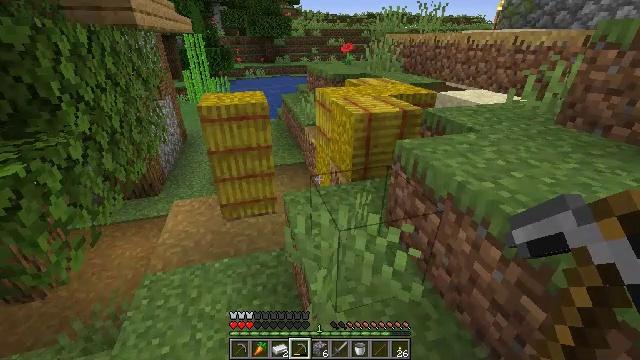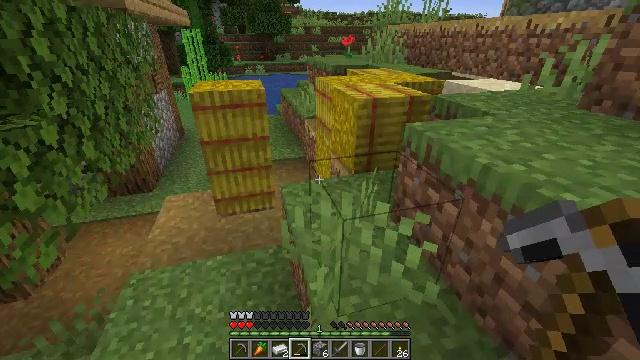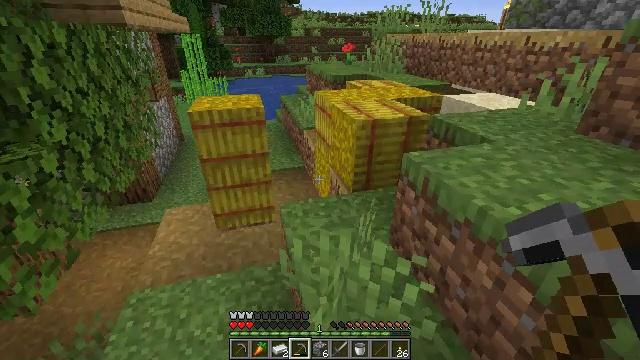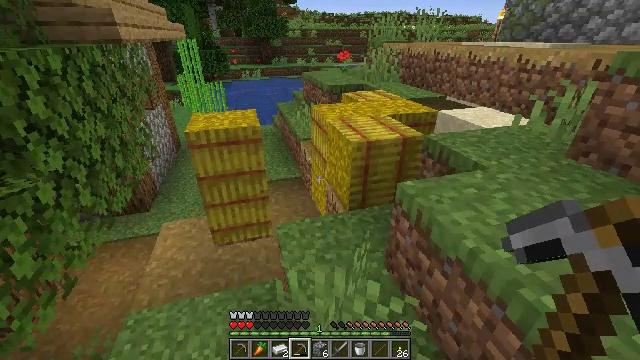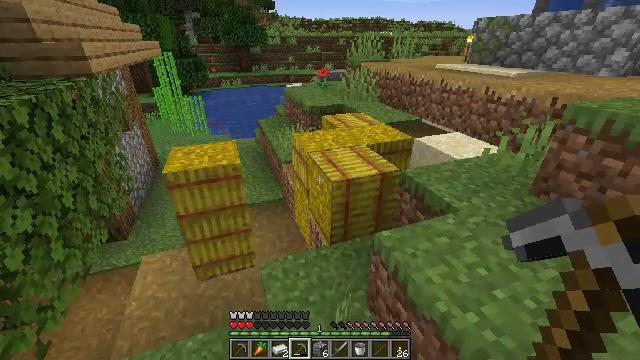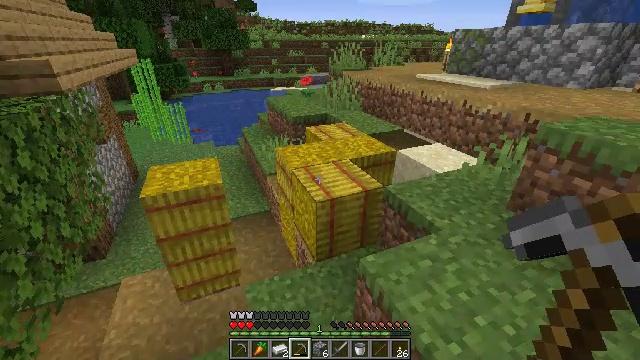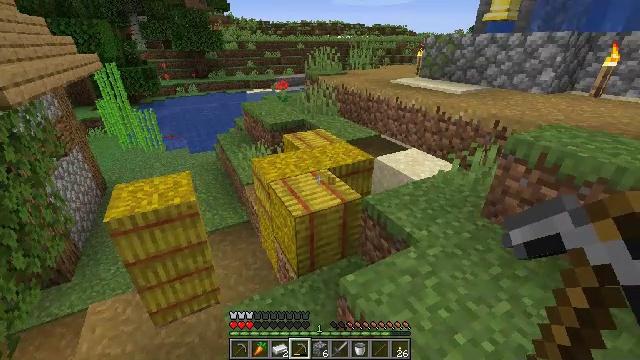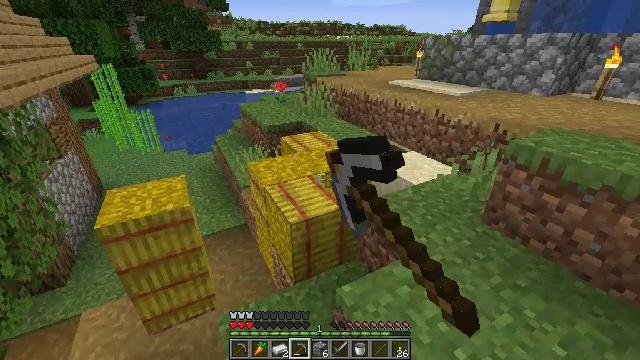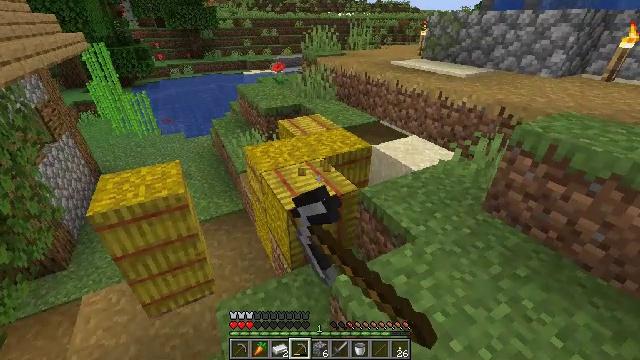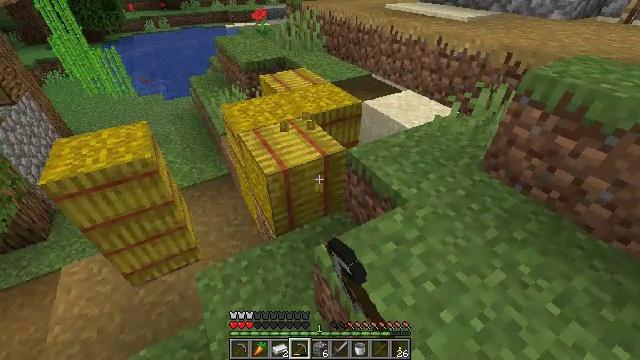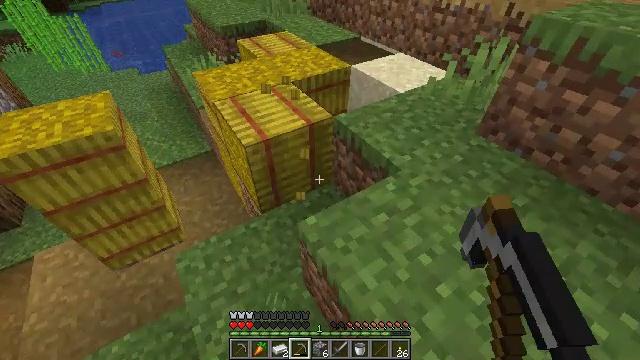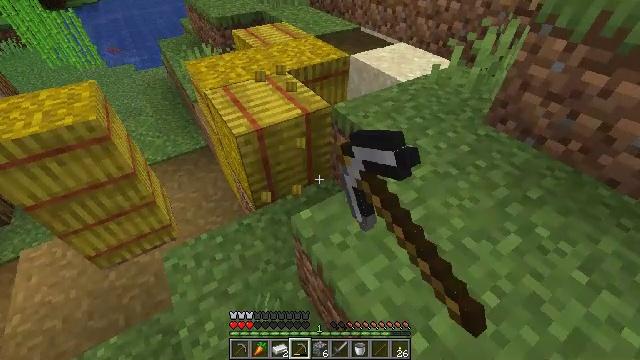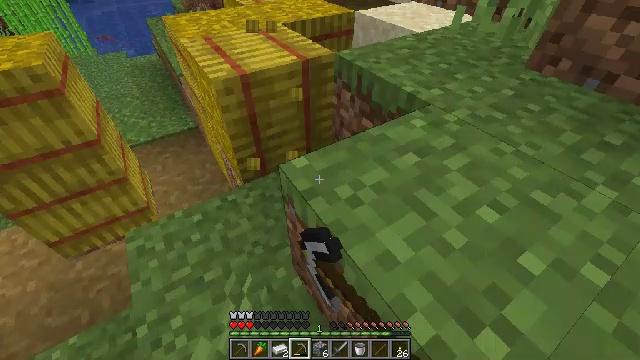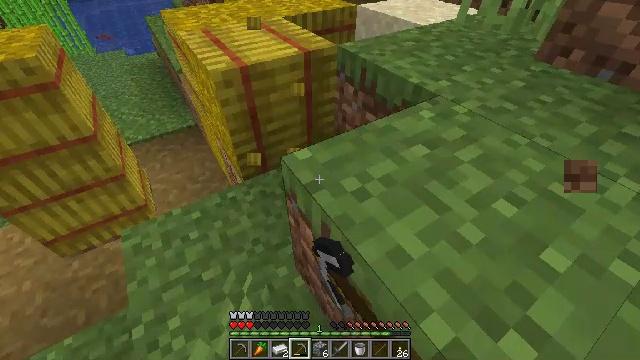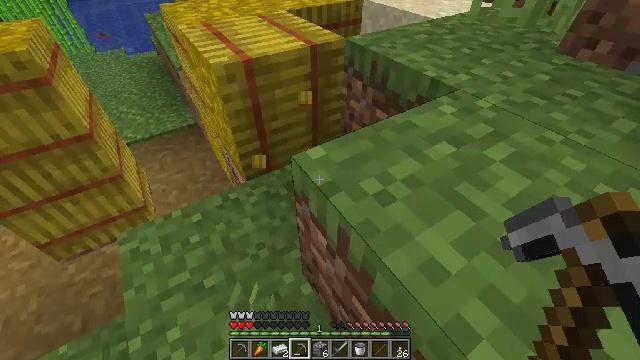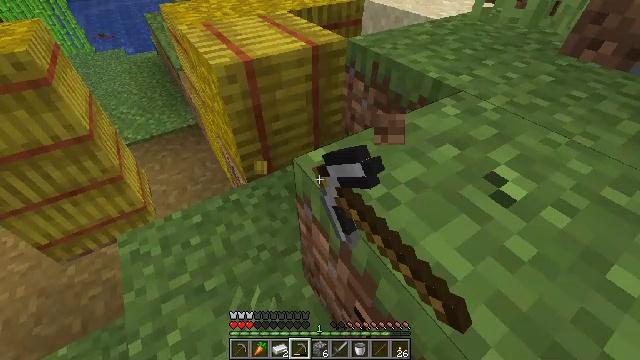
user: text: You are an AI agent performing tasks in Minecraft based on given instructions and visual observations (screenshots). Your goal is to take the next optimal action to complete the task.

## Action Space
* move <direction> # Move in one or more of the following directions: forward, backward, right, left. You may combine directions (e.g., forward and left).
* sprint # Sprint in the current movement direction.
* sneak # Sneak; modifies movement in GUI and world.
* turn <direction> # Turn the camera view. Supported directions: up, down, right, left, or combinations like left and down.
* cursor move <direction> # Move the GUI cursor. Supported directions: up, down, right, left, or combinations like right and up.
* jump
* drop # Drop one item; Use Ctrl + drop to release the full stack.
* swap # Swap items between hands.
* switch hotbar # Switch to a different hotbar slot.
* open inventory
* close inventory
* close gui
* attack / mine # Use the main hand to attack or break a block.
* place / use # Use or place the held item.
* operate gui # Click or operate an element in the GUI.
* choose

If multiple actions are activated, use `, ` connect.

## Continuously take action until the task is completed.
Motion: motion action
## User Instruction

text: Mine a hay block from the field.
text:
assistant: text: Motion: move forward and move right, jump
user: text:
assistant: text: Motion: move forward and move right, jump
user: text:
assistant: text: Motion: move forward and move right, jump
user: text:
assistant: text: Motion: move forward and move right, turn right, jump
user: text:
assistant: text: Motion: move forward and move right, turn right, jump
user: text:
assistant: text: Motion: move forward and move right, turn right, attack / mine, jump
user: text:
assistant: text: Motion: move forward and move right, attack / mine, jump
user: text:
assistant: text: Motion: move forward and move right, turn down, attack / mine, jump
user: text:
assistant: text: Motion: move forward and move right, turn right and down, attack / mine, jump
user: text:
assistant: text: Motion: turn right and down, attack / mine
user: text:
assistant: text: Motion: attack / mine
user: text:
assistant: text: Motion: attack / mine
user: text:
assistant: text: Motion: attack / mine
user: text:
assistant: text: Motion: attack / mine
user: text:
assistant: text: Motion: attack / mine
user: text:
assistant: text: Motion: attack / mine
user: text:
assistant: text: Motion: turn left, attack / mine
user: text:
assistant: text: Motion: move forward, turn left, attack / mine
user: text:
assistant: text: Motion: move forward, turn left, attack / mine
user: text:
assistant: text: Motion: move forward, turn left and up, attack / mine
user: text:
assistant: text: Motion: move forward, turn left and up, attack / mine
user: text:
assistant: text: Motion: move forward, attack / mine
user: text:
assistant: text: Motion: move forward, attack / mine
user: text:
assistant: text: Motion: move forward, turn right and up, attack / mine
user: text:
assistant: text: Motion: turn right and up, attack / mine
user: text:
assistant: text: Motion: turn right and up, attack / mine
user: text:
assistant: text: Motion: attack / mine
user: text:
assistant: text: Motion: turn down, attack / mine
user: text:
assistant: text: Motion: turn right and down, attack / mine
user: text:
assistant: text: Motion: turn right, attack / mine